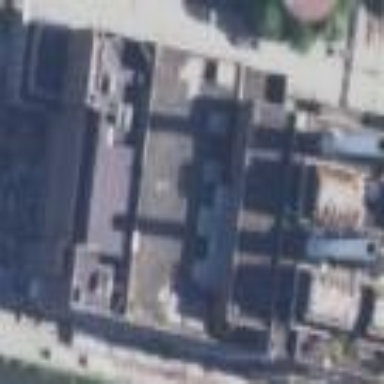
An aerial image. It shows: Building.